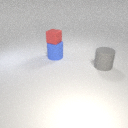
large blue rubber cylinder below small red rubber cube